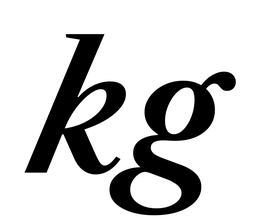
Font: LibreCaslonText-Italic_SemiBold_Italic